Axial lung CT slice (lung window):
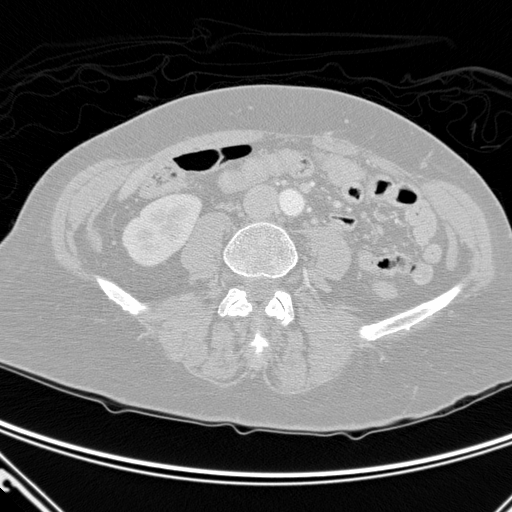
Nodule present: no